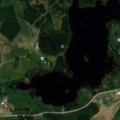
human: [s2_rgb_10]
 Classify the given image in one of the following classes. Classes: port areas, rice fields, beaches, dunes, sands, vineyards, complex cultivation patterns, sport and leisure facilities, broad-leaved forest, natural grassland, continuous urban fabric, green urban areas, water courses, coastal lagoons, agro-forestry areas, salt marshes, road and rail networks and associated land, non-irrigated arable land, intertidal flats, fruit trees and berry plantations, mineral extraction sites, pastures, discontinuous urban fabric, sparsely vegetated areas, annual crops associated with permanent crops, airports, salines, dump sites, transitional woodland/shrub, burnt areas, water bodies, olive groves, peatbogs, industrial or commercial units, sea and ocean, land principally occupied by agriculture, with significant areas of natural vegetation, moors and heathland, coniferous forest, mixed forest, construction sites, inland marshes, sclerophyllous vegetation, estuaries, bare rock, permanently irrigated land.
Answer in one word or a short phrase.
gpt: land principally occupied by agriculture, with significant areas of natural vegetation, mixed forest, water bodies